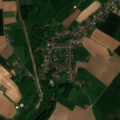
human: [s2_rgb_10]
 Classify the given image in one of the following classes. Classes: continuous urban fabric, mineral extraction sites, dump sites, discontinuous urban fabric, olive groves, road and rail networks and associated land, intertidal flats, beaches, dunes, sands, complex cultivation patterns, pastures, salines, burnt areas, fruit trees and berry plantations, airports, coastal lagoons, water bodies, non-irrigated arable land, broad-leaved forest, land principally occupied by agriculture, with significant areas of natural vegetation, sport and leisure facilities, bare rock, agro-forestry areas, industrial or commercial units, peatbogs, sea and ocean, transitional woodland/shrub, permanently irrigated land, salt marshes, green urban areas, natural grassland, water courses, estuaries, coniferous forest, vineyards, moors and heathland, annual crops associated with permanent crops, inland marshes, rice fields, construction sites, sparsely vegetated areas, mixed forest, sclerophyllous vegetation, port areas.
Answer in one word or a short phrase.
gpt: discontinuous urban fabric, non-irrigated arable land, pastures